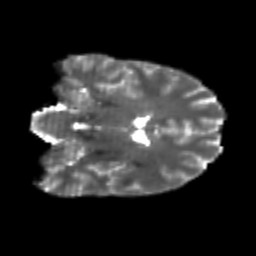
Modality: T2w
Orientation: coronal
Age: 22
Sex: male
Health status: healthy
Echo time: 0.074 s